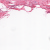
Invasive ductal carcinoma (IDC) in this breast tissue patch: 0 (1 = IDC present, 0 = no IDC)